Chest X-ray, PA view. Patient: 56 years old, sex F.
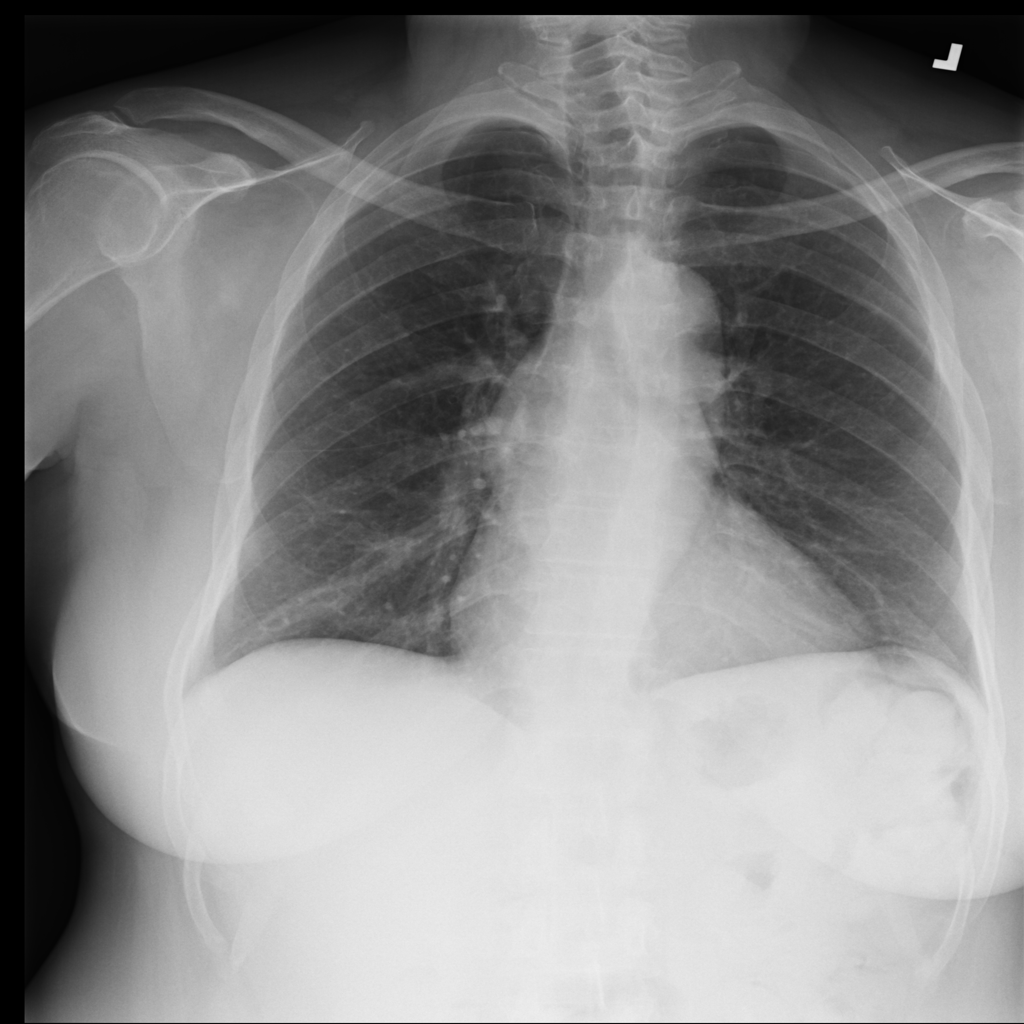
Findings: Infiltration